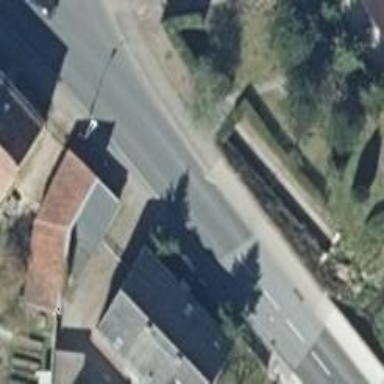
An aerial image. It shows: Footway.